Question: When using "Grab Excess Horizontal Space" on multiple SWT controls within the same space, the default behavior does not divide the space between them exactly equally. Some sort of behind-the-scenes calculation seems to be done to divide it "sort of" equally, but giving a higher ratio to larger controls.

In my example here, I have created a custom table-like control using grid layouts in which the user can add any number of rows, as well as any number of boxes (custom canvases) for each row individually. My intent is to have all boxes within a given row be of equal size - and by that virtue, all rows with an equal number of boxes will have equally-sized boxes, despite being separate. In my example, however, you can see that the one box that has label text within it grabs more space than those on the same row, due to the calculation believing that it "needs more" than the others.
What would be the best way to tackle this issue?
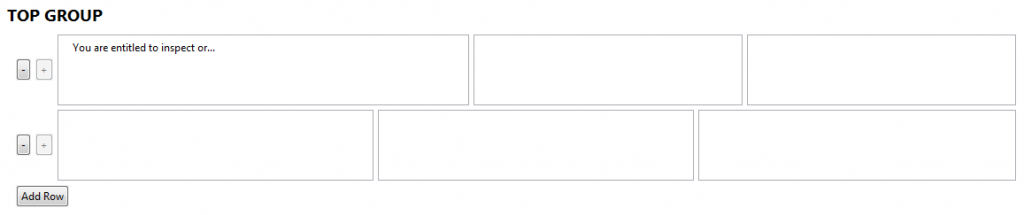
Answer: You can try to use <URL>.